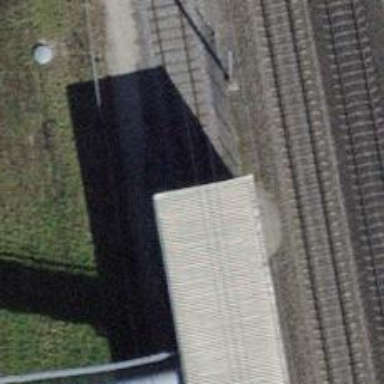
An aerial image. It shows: Railway tunnel with single track spur.